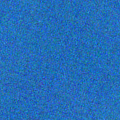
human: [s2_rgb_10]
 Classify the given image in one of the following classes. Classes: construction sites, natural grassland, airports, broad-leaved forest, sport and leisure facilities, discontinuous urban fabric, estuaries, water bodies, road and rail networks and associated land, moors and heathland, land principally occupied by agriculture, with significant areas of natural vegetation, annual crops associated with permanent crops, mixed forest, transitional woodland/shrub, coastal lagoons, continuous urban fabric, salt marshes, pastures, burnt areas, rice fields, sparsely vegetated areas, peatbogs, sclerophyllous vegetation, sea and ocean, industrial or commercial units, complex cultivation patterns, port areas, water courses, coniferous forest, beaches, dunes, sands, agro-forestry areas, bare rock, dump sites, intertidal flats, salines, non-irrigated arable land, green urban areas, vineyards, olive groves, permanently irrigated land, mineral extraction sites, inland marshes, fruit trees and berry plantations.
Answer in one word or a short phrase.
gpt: sea and ocean